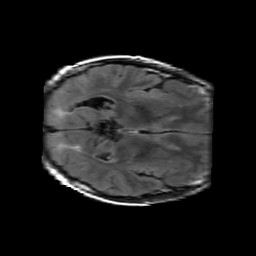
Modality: FLAIR
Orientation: axial
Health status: ill
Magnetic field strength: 3 T